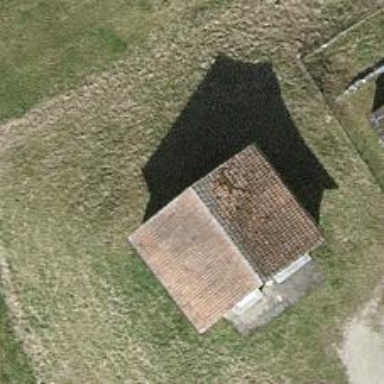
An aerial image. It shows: Building with ridged roof.